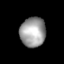
Tissue: lung
Cell type: Epithelial cells
Senescence score: 0.2192
Nuclear area (px): 750
Mean DAPI intensity: 156.624